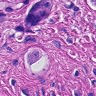
Metastatic tissue present: yes